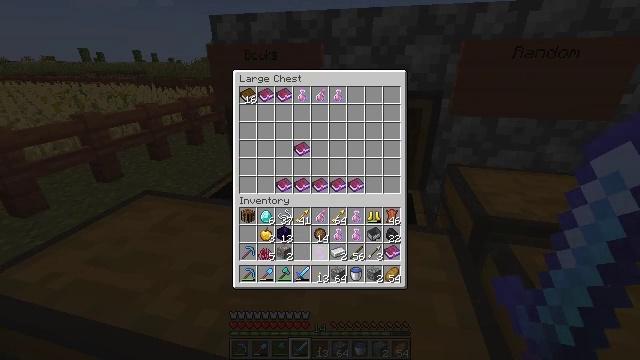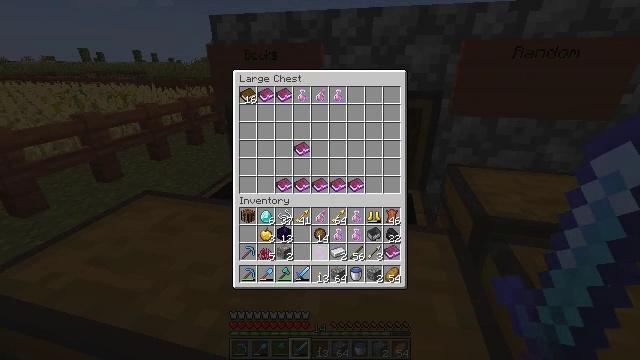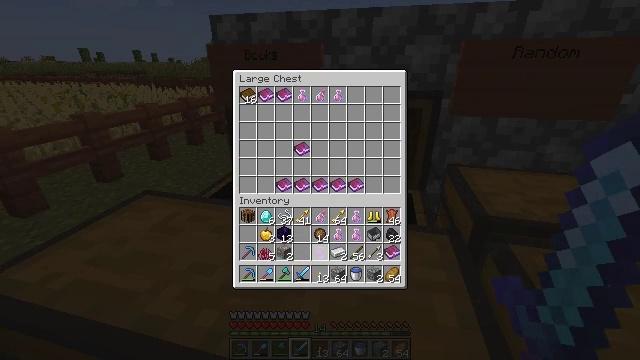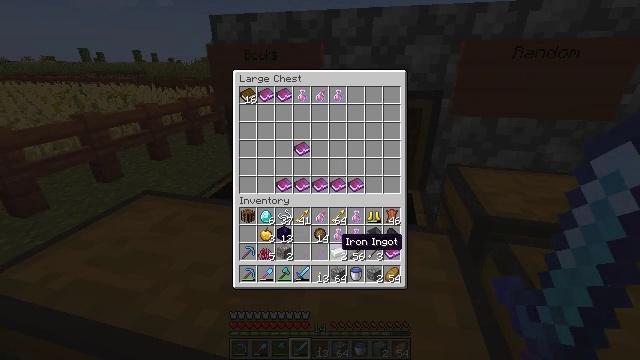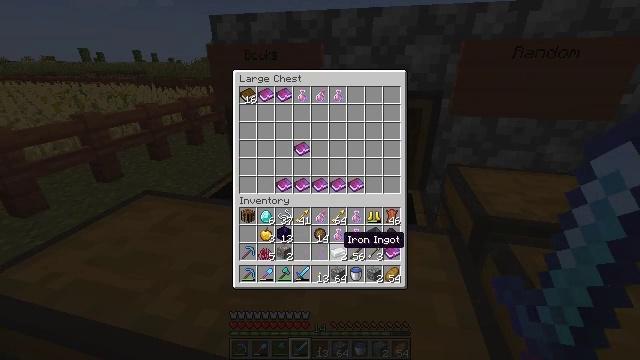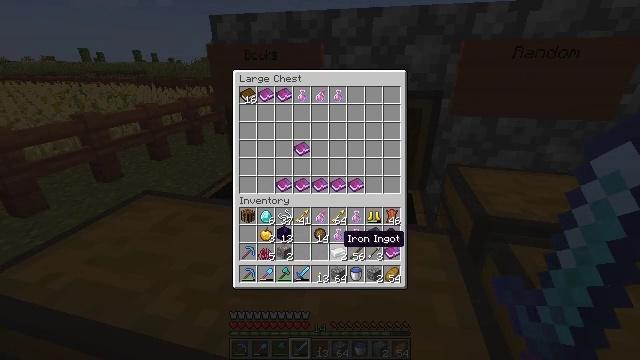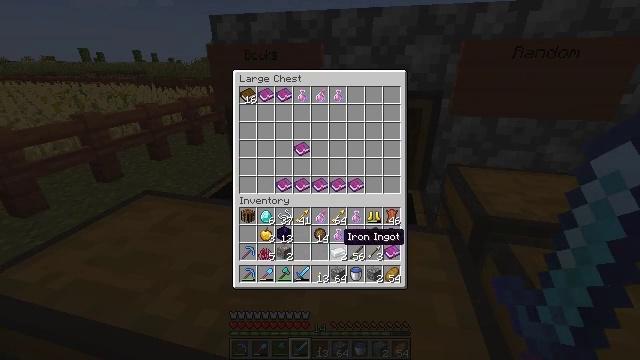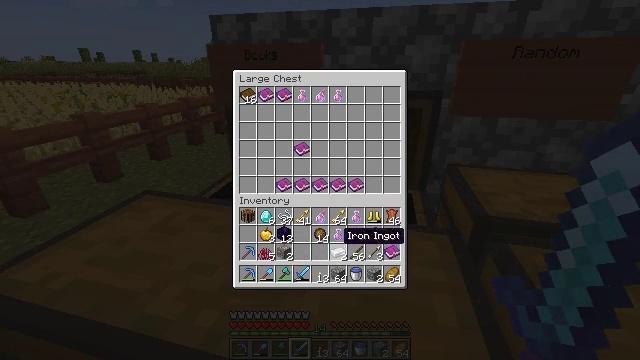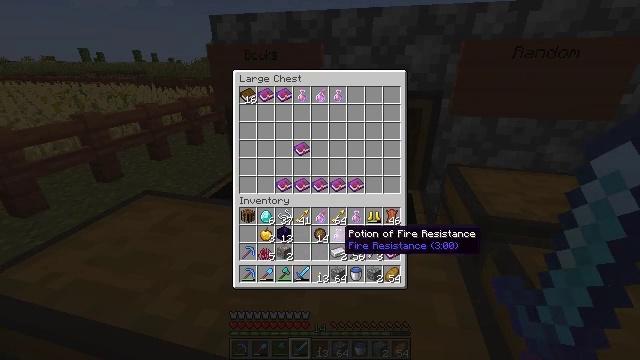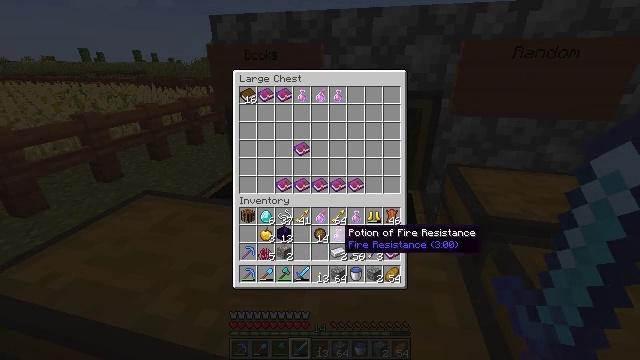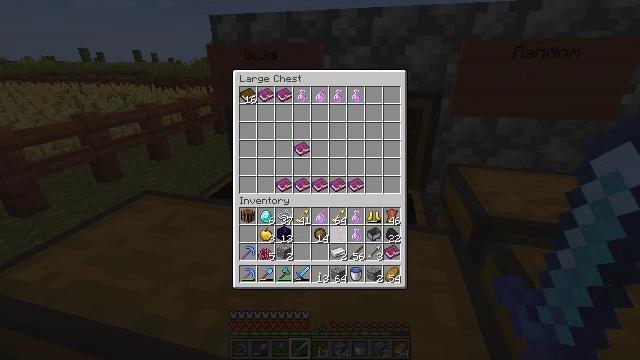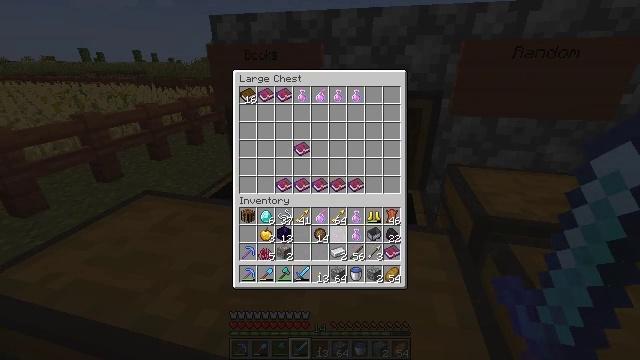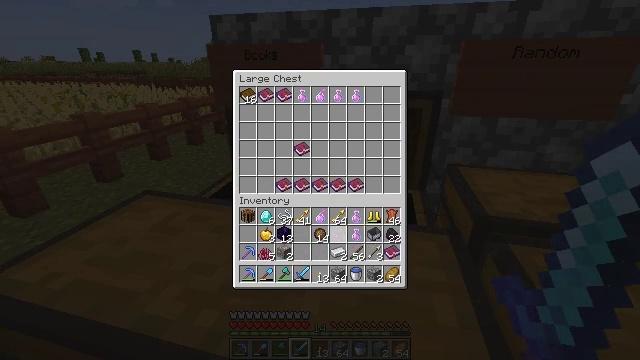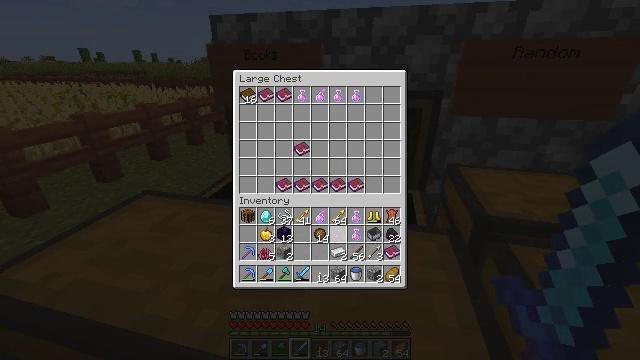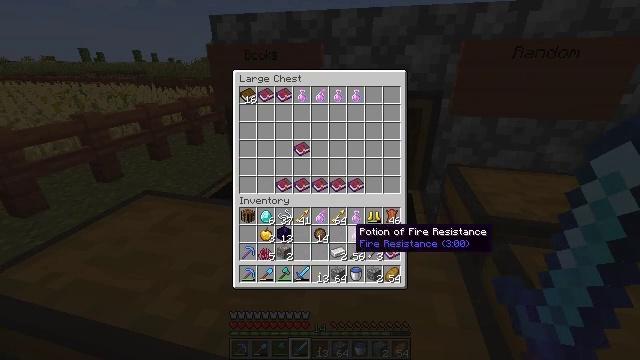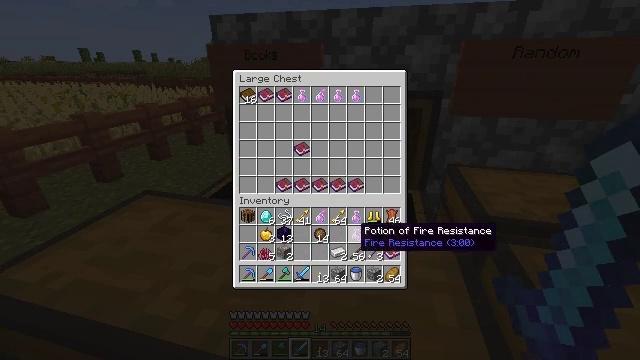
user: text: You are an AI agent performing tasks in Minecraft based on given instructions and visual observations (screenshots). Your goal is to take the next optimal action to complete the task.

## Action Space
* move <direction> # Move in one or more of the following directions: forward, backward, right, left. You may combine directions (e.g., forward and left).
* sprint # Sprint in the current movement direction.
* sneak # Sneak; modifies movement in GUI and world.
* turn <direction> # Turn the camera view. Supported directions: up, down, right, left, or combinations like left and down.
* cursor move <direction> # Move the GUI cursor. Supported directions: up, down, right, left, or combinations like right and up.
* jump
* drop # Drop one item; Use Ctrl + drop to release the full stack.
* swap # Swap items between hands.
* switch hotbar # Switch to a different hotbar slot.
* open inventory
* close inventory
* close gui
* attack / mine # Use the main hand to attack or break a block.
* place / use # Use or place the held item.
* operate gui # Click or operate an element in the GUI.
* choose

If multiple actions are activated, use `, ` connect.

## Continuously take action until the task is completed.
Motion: motion action
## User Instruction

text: Use the crafting table to craft a brewing stand.
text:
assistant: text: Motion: sneak, operate gui
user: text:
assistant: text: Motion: sneak, operate gui
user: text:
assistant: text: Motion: sneak, cursor move right
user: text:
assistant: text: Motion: sneak
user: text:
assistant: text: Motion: sneak
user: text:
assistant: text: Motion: sneak
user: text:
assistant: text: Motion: sneak
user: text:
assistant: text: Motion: sneak
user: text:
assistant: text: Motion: sneak
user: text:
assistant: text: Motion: sneak, operate gui
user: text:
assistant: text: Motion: sneak, operate gui
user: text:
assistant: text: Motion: sneak, operate gui
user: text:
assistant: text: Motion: sneak
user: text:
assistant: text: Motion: sneak
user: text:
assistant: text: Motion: sneak
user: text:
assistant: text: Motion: sneak
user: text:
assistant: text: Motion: sneak
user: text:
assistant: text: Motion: sneak, operate gui
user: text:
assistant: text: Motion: sneak, operate gui
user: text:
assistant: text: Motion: sneak
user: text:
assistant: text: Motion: sneak, cursor move up
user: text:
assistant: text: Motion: sneak
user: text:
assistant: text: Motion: sneak
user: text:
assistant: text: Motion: sneak
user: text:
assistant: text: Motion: sneak
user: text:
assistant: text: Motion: sneak, operate gui
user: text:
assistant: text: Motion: sneak, operate gui
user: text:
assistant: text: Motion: sneak
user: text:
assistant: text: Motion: sneak, cursor move left
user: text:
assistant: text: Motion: sneak, cursor move left